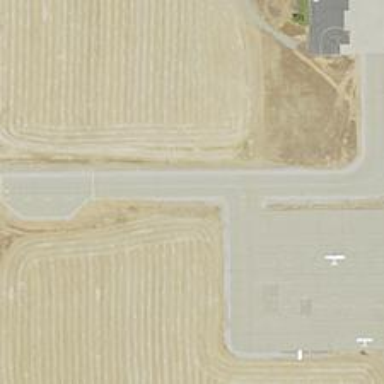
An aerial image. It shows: View of taxiway at the airport.